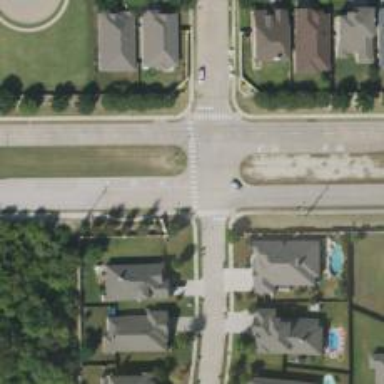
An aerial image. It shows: Marked crossing on footway.